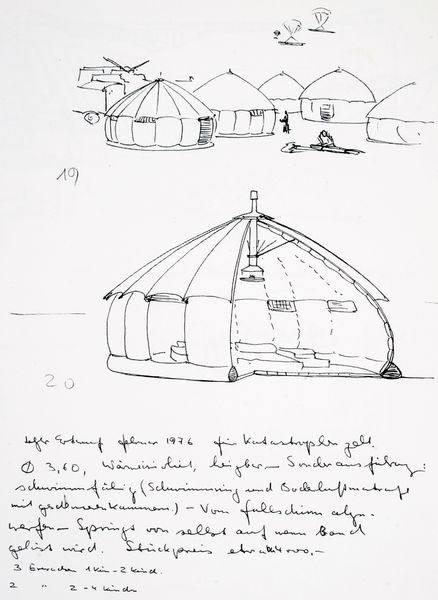
Titel: Skizzen für mobile Behausungen
Künstler: Frei Otto
Schlagwörter: skizze, jurte, mobile architektur